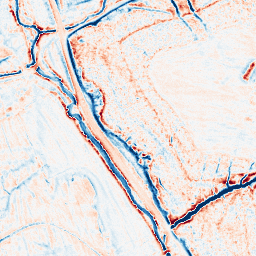
Category: edge_preserving
Decomposition family: anisotropic_diffusion
Decomposition parameters: iterations: 20
kappa: 30
gamma: 0.15
Upsampling method: quadratic
Upsampling parameters: scale: 4
Upsampling scale: 4